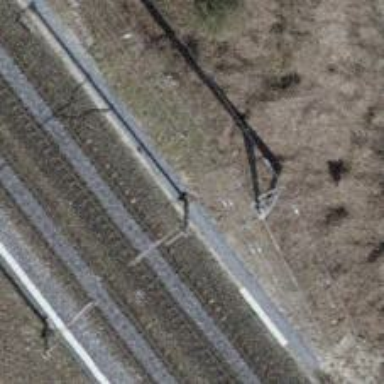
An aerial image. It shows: Concrete power pole.